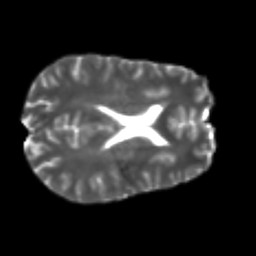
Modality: T2w
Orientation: axial
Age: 25
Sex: male
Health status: healthy
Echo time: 0.074 s